Question: In my small application, I want to preview some HTML content in each page so I used the following code
'''
/*
* Handle events when clicking button to preview content
*/
void MainWindow::on_pushButton_clicked()
{
QPrinter printer;
printer.setPaperSize(QPrinter::A4);
printer.setOrientation(QPrinter::Portrait);
printer.setFullPage(true);
QPrintPreviewDialog *printPreview = new QPrintPreviewDialog(&printer);
connect(printPreview, SIGNAL(paintRequested(QPrinter*)), this, SLOT(printAllTitle(QPrinter*)));
printPreview->setWindowTitle("Demo");
Qt::WindowFlags flags(Qt::WindowTitleHint);
printPreview->setWindowFlags(flags);
printPreview->showMaximized();
printPreview->exec();
}
/*
* Show preview content
*/
void MainWindow::printAllTitle(QPrinter *printer)
{
QVector<QString> titles;
titles.push_back("Title 1");
titles.push_back("Title 2");
QString strStream;
QTextStream out(&strStream);
for (int i = 0; i < titles.size(); i++) {
out << "<html><head></head><body>";
out << "<p style="font-size:20pt">" + titles.at(i) + "</p>";
out << "</body></html>";
printer->newPage(); // Don't move the next page !!!
}
QTextDocument *document = new QTextDocument();
document->setHtml(strStream);
document->print(printer);
delete document;
}
'''
And the result page I got

After testing the result page many times, I realized that the Printer didn't move the next page to print HTML content.
How can I solve this issue?
Thanks!
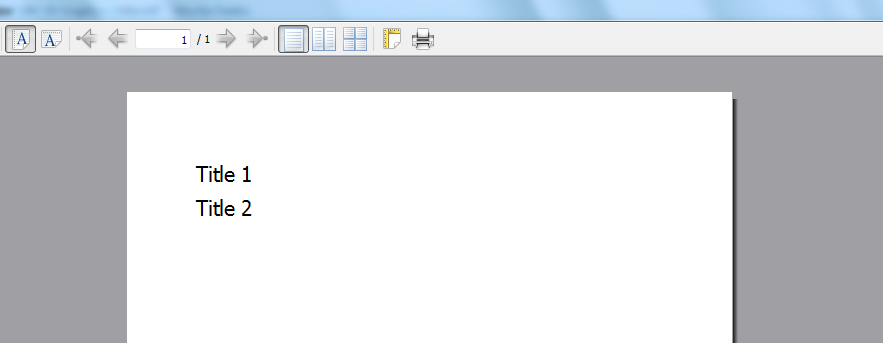
Answer: I think you can try to add this to break the page.
'''
<div style="page-break-after:always"></div>
'''